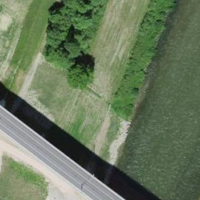
EUNIS habitat code: 41
Species observed at this site:
Mergus merganser